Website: macys
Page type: payment
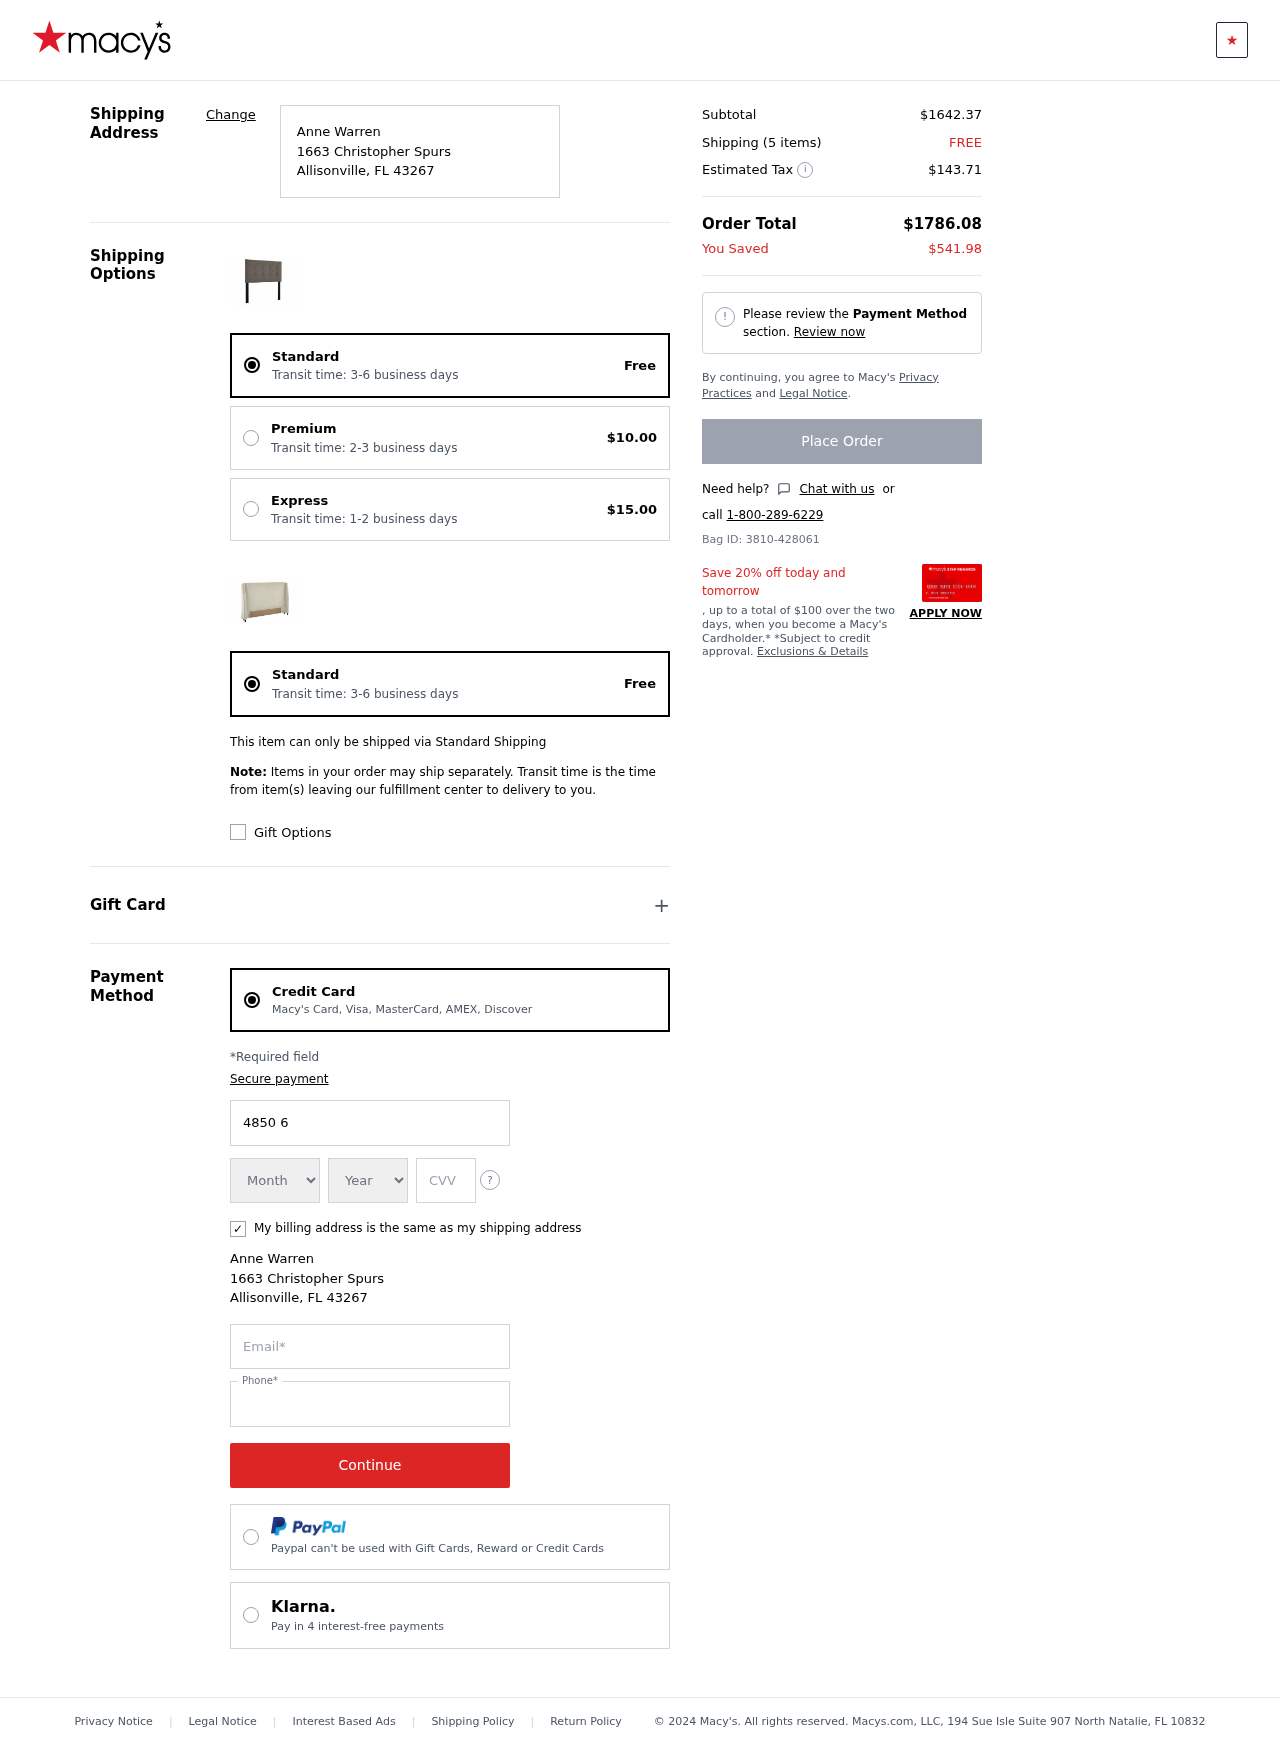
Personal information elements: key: PII_CARD_CVV
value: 831
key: PII_CARD_EXPIRY_MONTH
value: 05
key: PII_CARD_EXPIRY_YEAR
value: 28
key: PII_CARD_NUMBER
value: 4850 6338 4477 0306
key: PII_CITY
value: Allisonville
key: PII_EMAIL
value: anne.warren@gmail.com
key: PII_FULLNAME
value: Anne Warren
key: PII_PHONE
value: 4149141127
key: PII_POSTCODE
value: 43267
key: PII_STATE_ABBR
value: FL
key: PII_STREET
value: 1663 Christopher Spurs
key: PII_FULLNAME2
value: Anne Warren
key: PII_STREET2
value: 1663 Christopher Spurs
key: PII_CITY2
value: Allisonville
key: PII_STATE_ABBR2
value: FL
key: PII_POSTCODE2
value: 43267
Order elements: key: ORDER_DELIVERY_DATE
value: Transit time: 3-6 business days
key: ORDER_SHIPPING_STANDARD
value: Free
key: ORDER_SHIPPING_PREMIUM
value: $10.00
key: ORDER_SHIPPING_EXPRESS
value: $15.00
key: ORDER_DELIVERY_DATE2
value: Transit time: 3-6 business days
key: ORDER_SHIPPING_STANDARD2
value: Free
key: ORDER_SUBTOTAL
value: $1642.37
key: ORDER_NUM_ITEMS
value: Shipping (5 items)
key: ORDER_SHIPPING_COST
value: FREE
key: ORDER_TAX
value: $143.71
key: ORDER_TOTAL
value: $1786.08
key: ORDER_SAVINGS
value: $541.98
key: ORDER_ID
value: Bag ID: 3810-428061